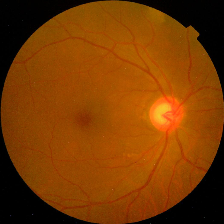
Diabetic retinopathy grade: No DR